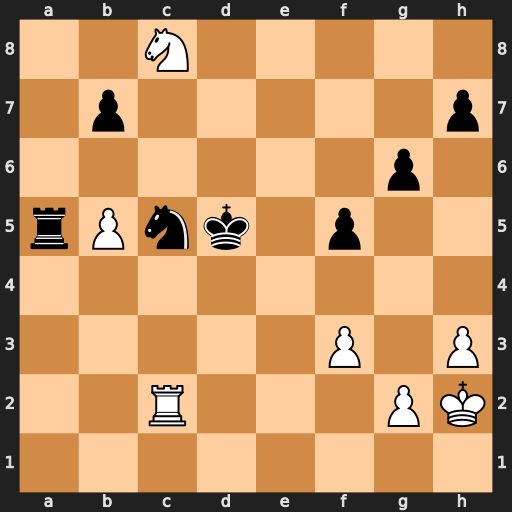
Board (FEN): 2N5/1p5p/6p1/rPnk1p2/8/5P1P/2R3PK/8
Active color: w
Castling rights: -
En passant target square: -
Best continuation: Nb6+ Kd4 Rc4+ Kd3 Rxc5